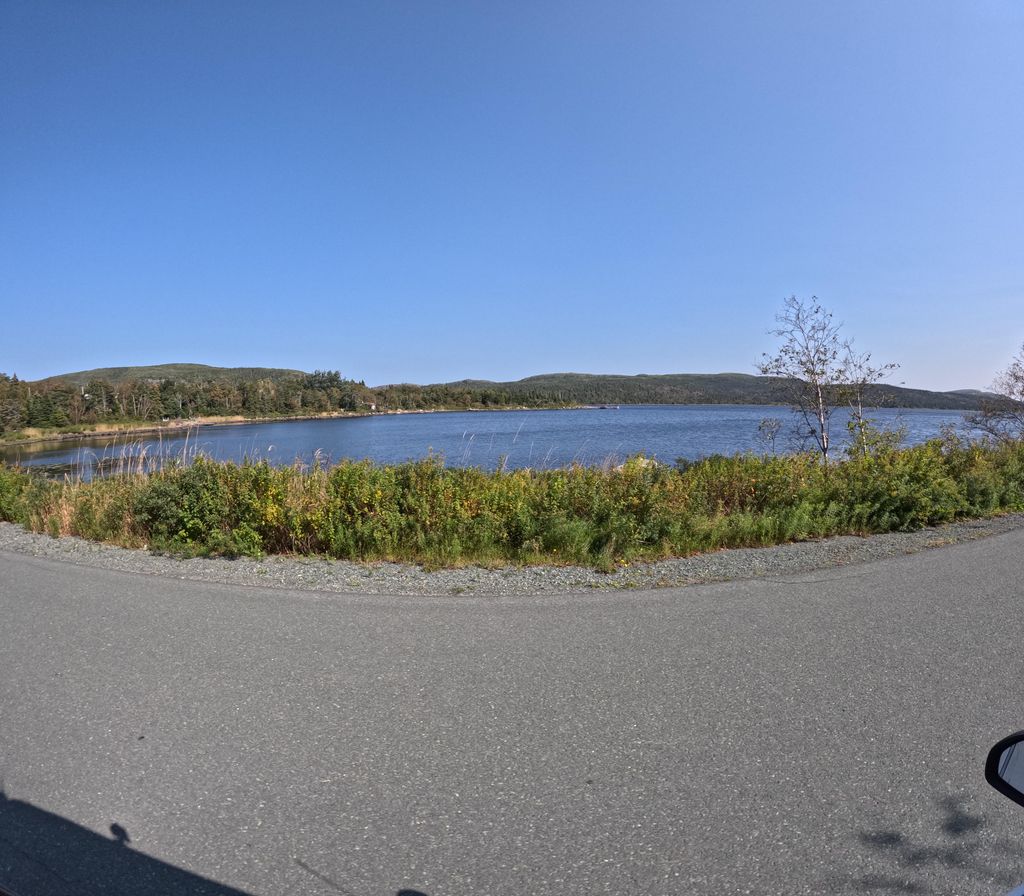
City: st_johns